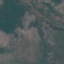
Label: HerbaceousVegetation